Field crop: maize
Growth stage: 2
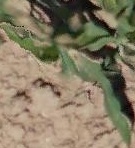
Species: maize